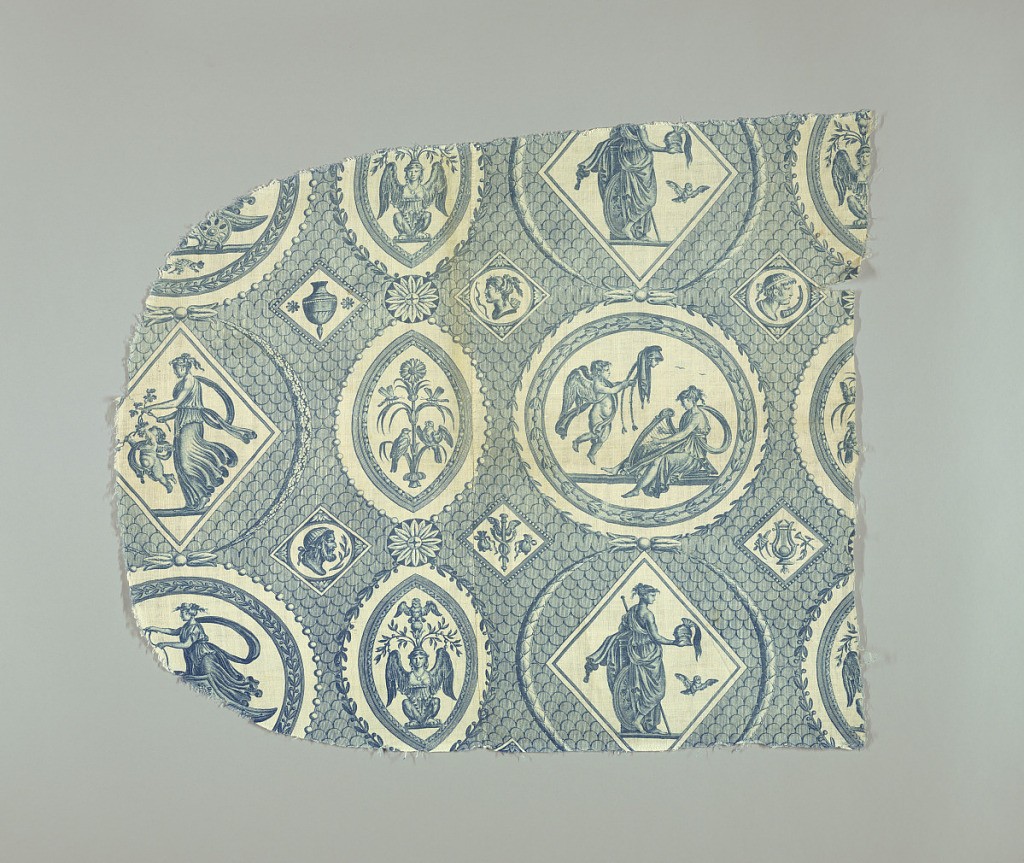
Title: The deities of Olympus (The Olympian Gods)
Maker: Oberkampf & Cie., Jouy-en-Josas, France, 1759–1815
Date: ca. 1805
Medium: cotton Technique: printed by engraved plate on plain weave foundation
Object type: Fragment
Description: Circular and oval cartouches containing goddesses and decorative ornament on a background of scalloped lines. In blue on white.